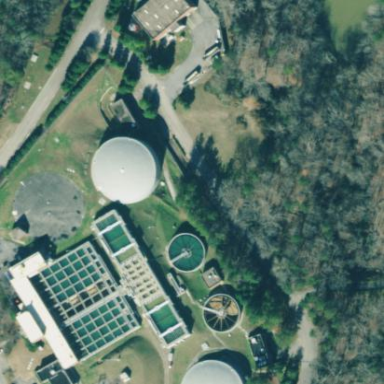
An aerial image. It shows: Wastewater plant.